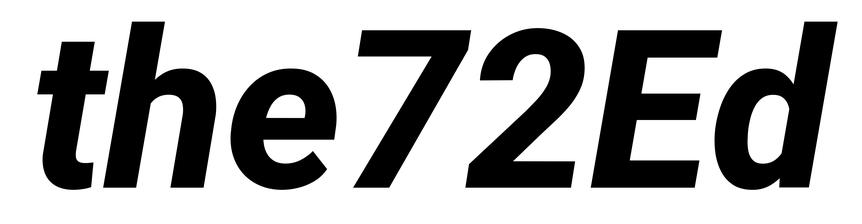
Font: Roboto-Italic_ExtraBold_Italic